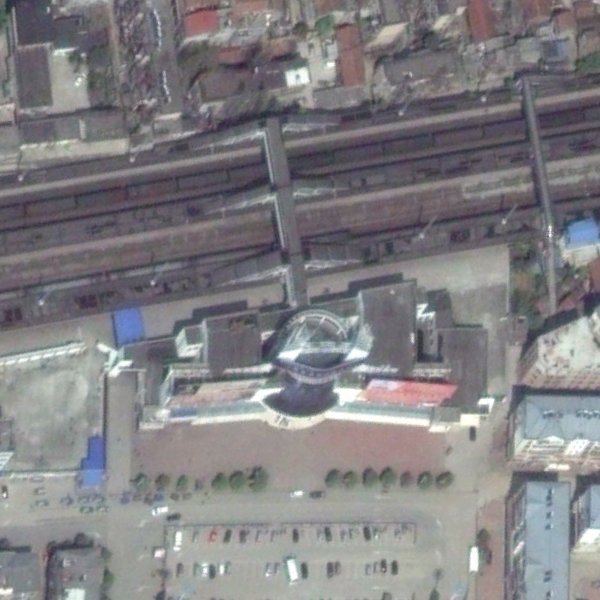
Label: RailwayStation